Question: The map on my device looks bad, like in this image :

Any idea what causes this ?
Any idea is welcome. Thanks in advance.
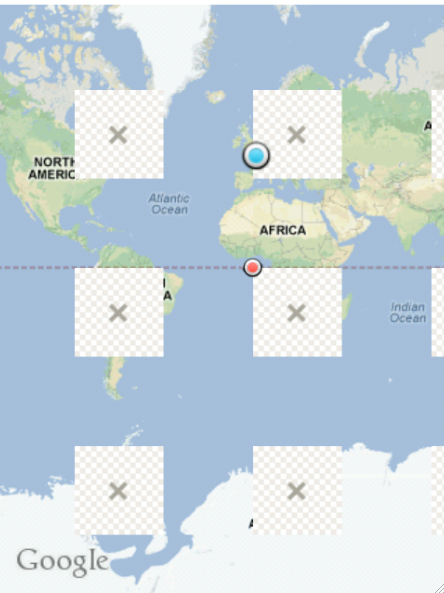
Answer: Similar problem found on this <URL>
Make sure code doesn't have both
'''
mapView.setSatellite(..);
mapView.setStreetView(..);
'''
if you want to display 'streetView' just use
'''
mapView.setSatellite(false);
'''